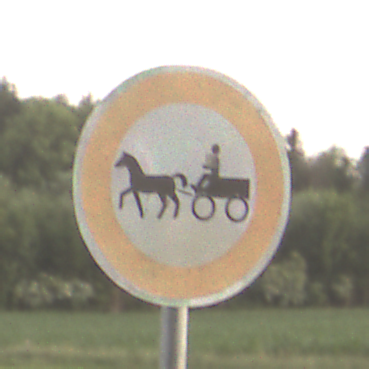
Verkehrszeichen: VerbotGespannfuhrwerke
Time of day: SunriseSunset
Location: Outdoor (Nature)
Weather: Clear
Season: NotSpecified
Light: Natural